Aerial crown-view tile of a tropical tree (Barro Colorado Island, Panama), acquired 20240918:
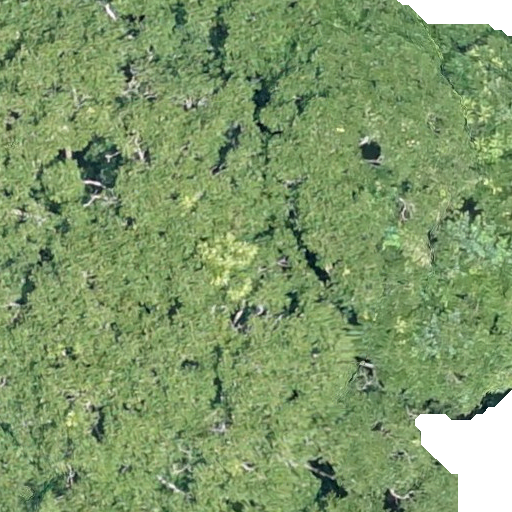
Species: Dipteryx oleifera
GBIF accepted scientific name: Dipteryx oleifera
Crown area: 616.48 m²